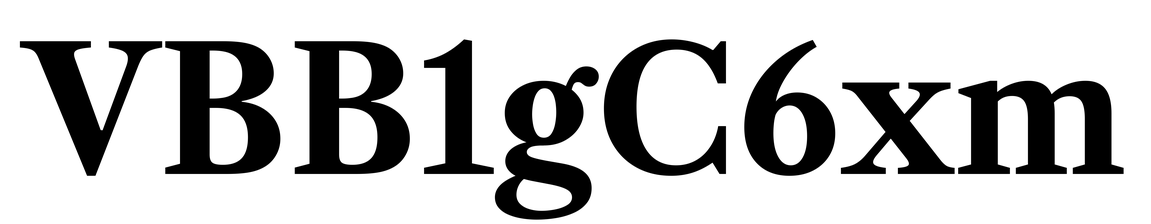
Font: LibreCaslonText_Bold